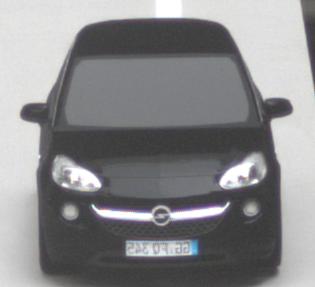
Make: Opel
Model: ADAM 1.2
Detailed model: ADAM
Model produced from: 2013/01
Model produced until: 2014/11
Doors: 3
Color: black
Road condition: dry road
Daytime: midday
Contrast: medium contrast